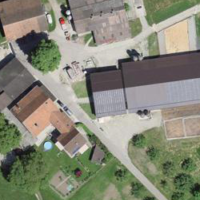
EUNIS habitat code: 55
Species observed at this site:
Carpinus betulus